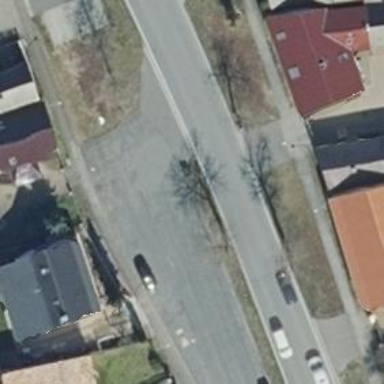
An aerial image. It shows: Primary road with asphalt surface.